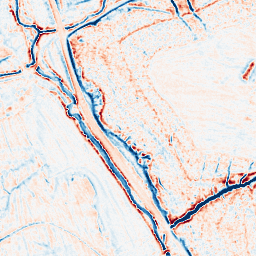
Category: multiscale
Decomposition family: dog_multiscale
Decomposition parameters: sigma_ratio: 1.6
n_scales: 3
base_sigma: 0.5
Upsampling method: sinc_blackman
Upsampling parameters: scale: 4
kernel_size: 16
Upsampling scale: 4